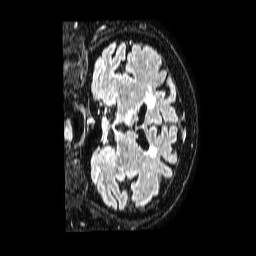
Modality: FLAIR
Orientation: coronal
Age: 80
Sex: male
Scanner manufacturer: philips
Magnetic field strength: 1.5 T
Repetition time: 4.8 s
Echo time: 0.3 s